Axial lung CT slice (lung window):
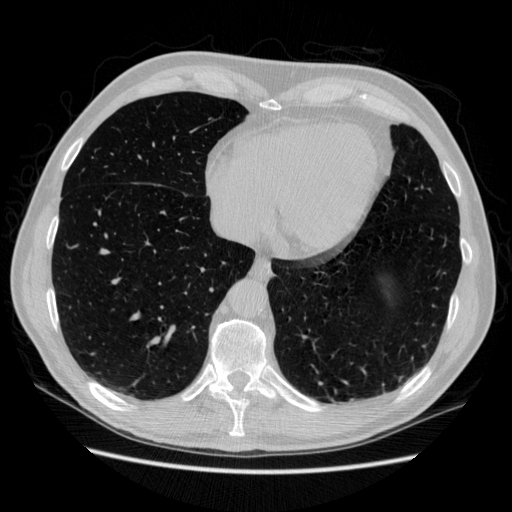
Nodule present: no